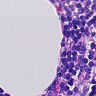
Metastatic tissue present: no